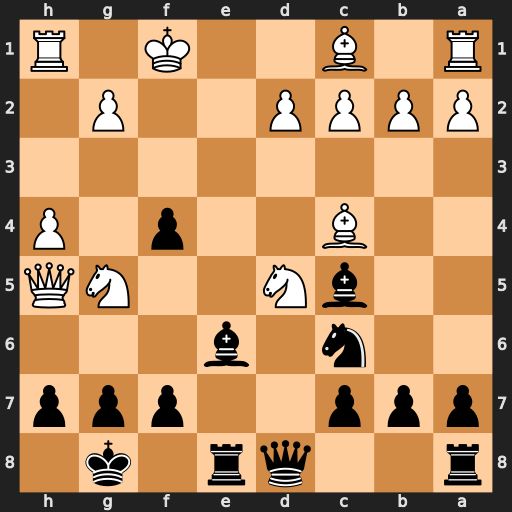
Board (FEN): r2qr1k1/ppp2ppp/2n1b3/2bN2NQ/2B2p1P/8/PPPP2P1/R1B2K1R
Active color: b
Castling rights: -
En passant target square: -
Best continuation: Bxd5 Qxh7+ Kf8 Bxd5 Qxd5